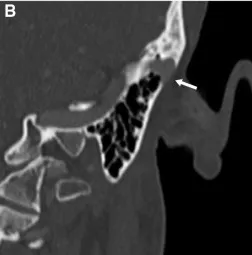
Preoperative contrast-enhanced CT and MR images of the case exhibiting a large, left-sided pedunculated protrusive diverticulum and ipsilateral distal TS stenosis coupled with contralateral TS hypoplasia. (B) Coronal contrast-enhanced CT showing the protrusion of the pedunculated diverticulum into the subcutaneous tissue (white arrow).
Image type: radiology (ct)